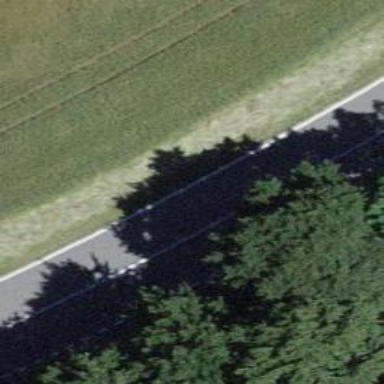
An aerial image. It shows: Secondary road with asphalt surface.